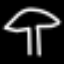
Label: mushroom